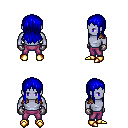
a pixel art fantasy rpg character, male body template, dark elf, purple skin, leather shoulder armor, magenta pants, blue unkempt hairstyle, metal gloves, gold boots, four views (front, back, left, right), 2x2 character sprite sheet, small pixel art, hard edges, no anti-aliasing